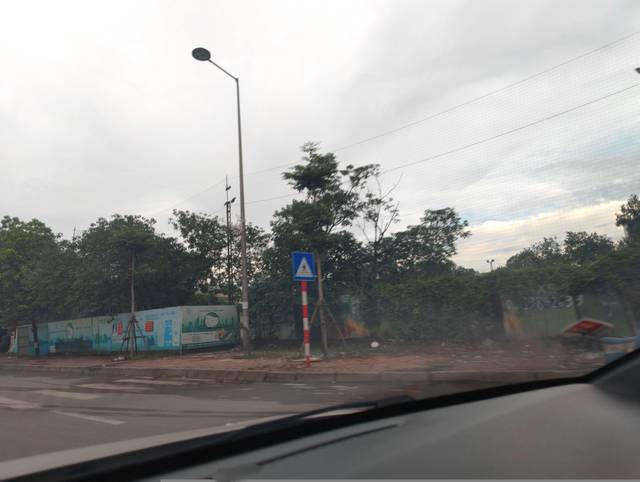
Region: Vietnam
Coordinates: 21.01, 105.785